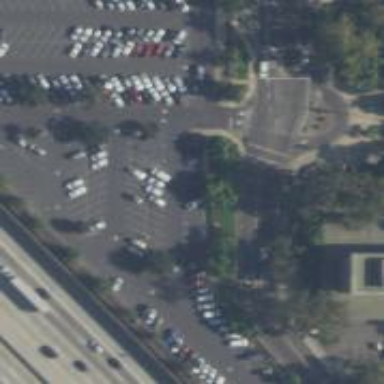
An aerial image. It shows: Parking space is available.